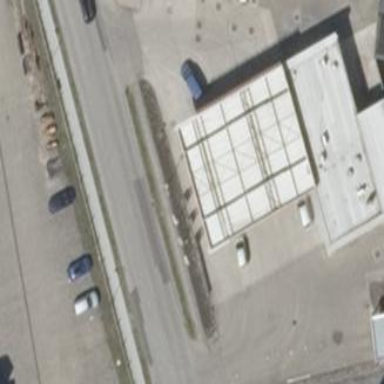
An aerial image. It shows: View of roof of building.